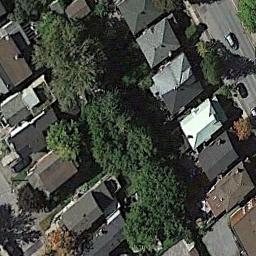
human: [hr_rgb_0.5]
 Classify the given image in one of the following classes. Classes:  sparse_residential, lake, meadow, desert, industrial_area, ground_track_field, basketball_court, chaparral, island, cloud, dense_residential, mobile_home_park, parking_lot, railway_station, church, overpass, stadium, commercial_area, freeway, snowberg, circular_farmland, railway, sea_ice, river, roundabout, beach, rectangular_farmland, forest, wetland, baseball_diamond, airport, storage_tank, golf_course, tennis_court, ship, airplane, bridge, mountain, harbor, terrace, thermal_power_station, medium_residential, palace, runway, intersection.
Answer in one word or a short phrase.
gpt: medium_residential